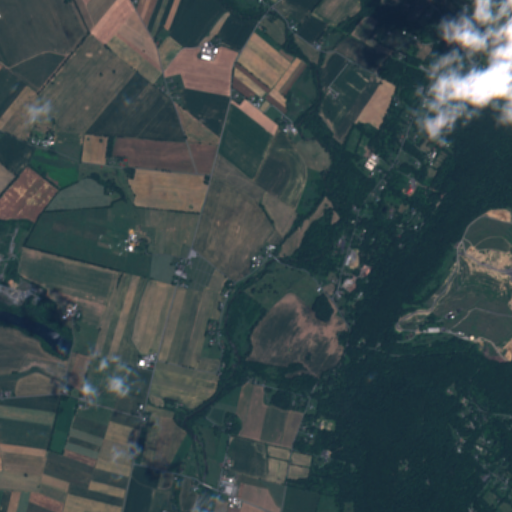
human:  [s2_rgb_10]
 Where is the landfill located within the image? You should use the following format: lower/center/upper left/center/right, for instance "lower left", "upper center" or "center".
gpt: The landfill is located in the lower right of the image.
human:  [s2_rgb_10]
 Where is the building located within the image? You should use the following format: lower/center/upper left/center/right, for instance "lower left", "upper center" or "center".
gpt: The building is located in the center right of the image.
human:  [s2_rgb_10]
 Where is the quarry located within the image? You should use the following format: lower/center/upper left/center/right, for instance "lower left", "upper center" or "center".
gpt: There is no quarry in the image.